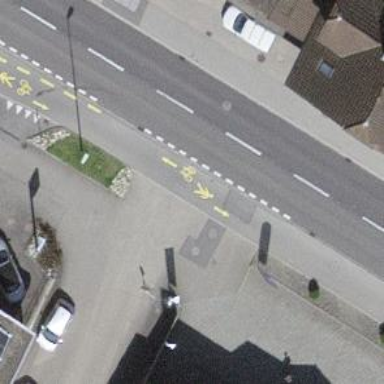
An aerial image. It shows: Unmarked road crossing.